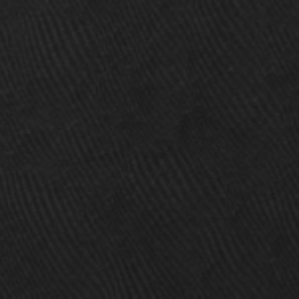
Label: frost